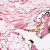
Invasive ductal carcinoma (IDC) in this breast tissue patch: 0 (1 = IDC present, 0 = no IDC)